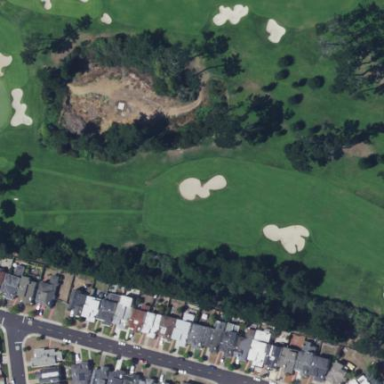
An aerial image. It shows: Rough grassy area used for golf.